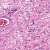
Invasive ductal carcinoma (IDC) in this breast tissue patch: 0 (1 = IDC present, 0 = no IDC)